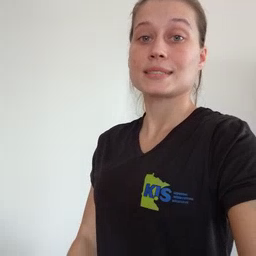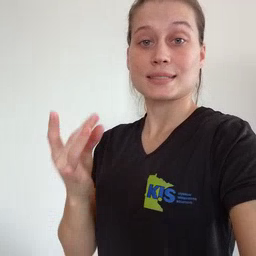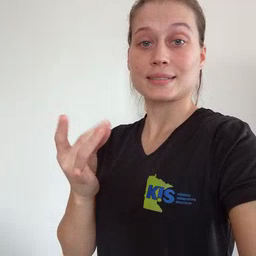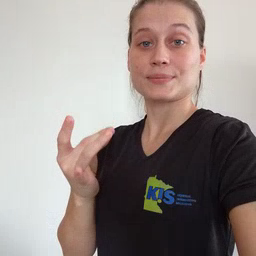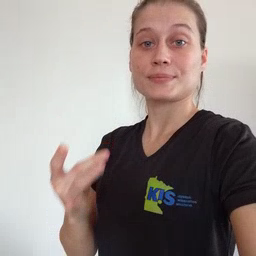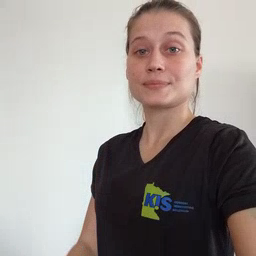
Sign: sticky